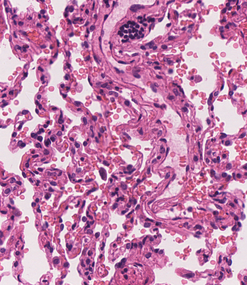
Tumor epithelial tissue: no
Tumor-associated stroma tissue: no
Normal tissue: yes